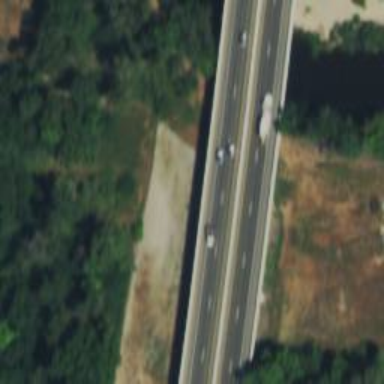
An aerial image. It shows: Primary highway bridge that is also expressway.